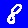
Digit: 8